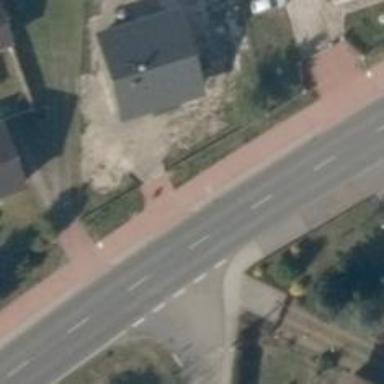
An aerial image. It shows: Primary highway with asphalt surface and cycle track on the right side.